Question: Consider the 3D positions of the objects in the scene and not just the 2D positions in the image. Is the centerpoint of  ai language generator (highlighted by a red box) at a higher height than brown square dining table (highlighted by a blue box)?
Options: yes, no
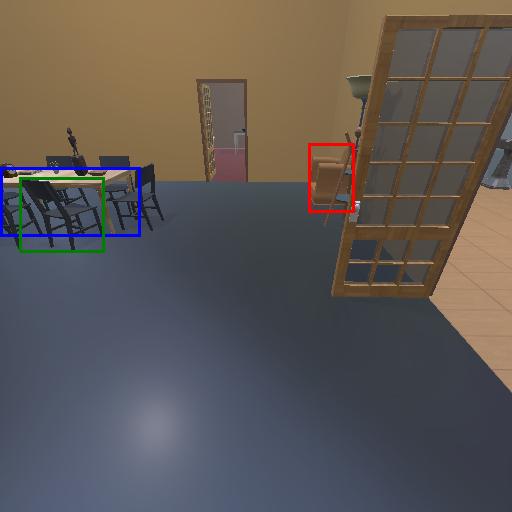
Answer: yes